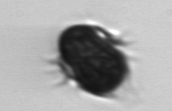
Label: Mesodinium